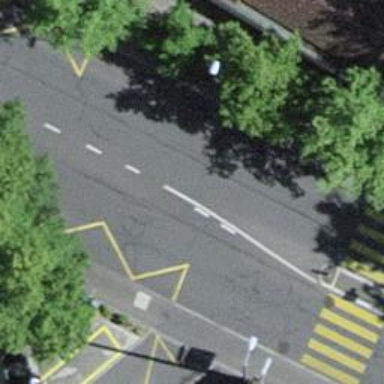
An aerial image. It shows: Bus stop equipped with public transport stop position.